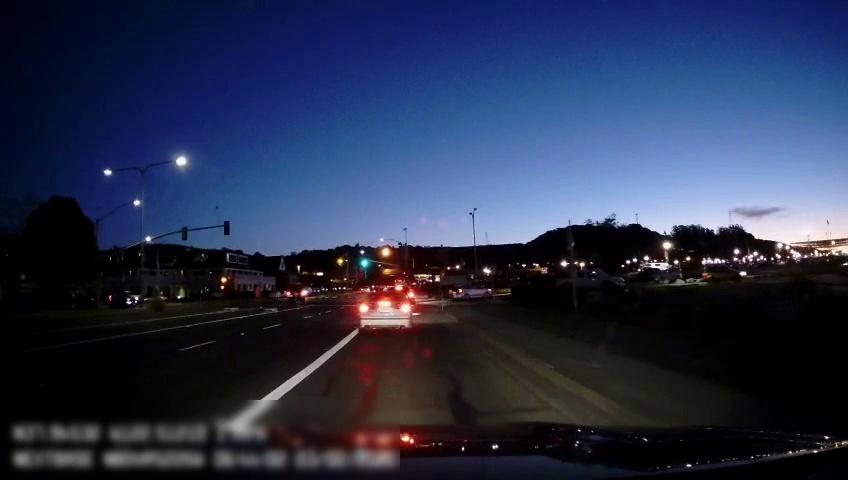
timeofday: Night
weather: Other
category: Drivable Space
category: Vehicles | Car
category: Vehicles | SUV
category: Vehicles | Car
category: Vehicles | SUV
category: Vehicles | Truck
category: Vehicles | Car
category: Vehicles | Car
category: Vehicles | Truck
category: Lanes | Current Lane
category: Lanes | Alternate Lane
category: Lanes | Alternate Lane
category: Lanes | Alternate Lane
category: Traffic | Lights
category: Traffic | Lights
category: Traffic | Lights
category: Traffic | Lights